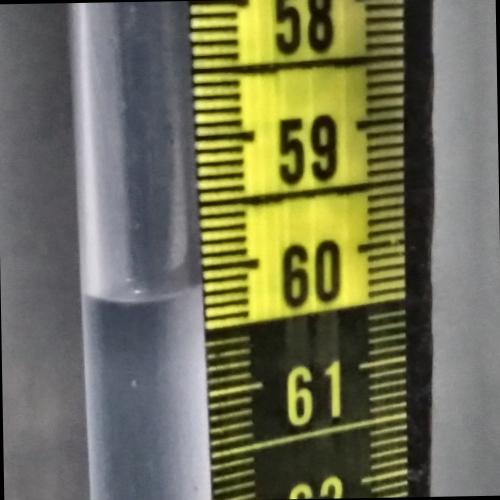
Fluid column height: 60.2 cm